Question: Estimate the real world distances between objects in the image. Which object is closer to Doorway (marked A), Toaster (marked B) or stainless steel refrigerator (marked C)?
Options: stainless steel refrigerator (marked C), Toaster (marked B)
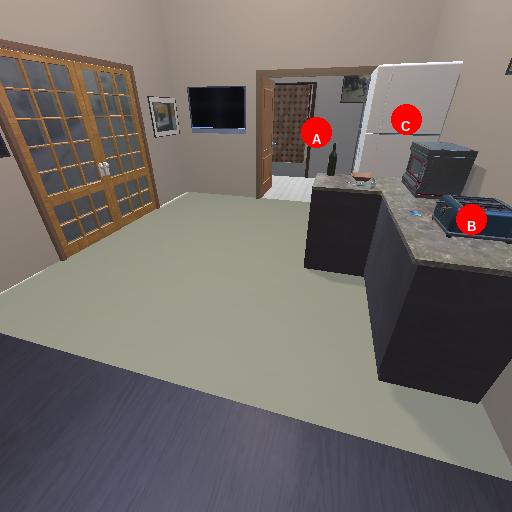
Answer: stainless steel refrigerator (marked C)